Breast ultrasound image
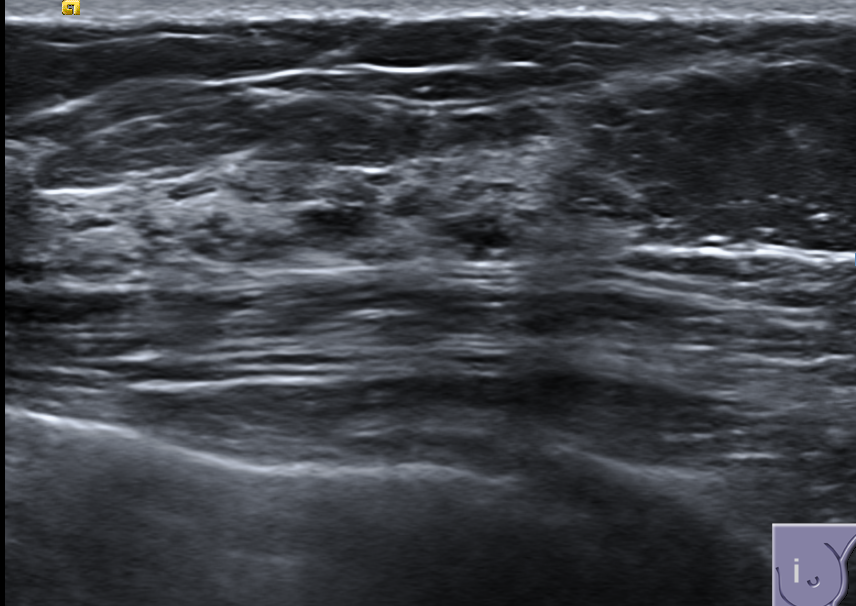
Diagnosis: normal